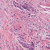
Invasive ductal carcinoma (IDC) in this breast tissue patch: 1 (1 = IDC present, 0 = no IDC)